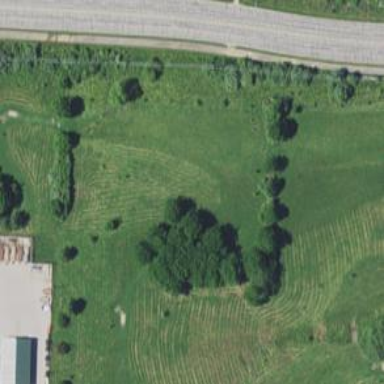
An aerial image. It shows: Disc golf hole.